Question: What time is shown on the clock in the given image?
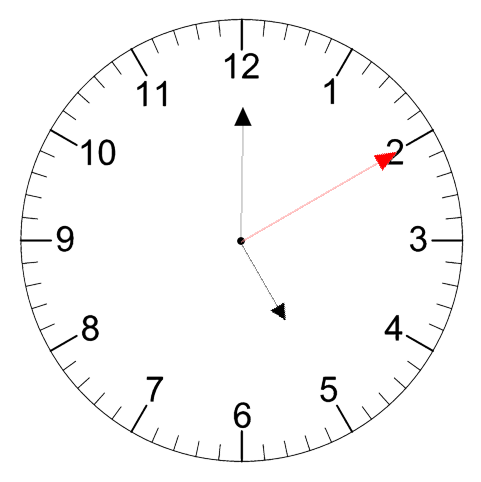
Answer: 05:00:10